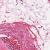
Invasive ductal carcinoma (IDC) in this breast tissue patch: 0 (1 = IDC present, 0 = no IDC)